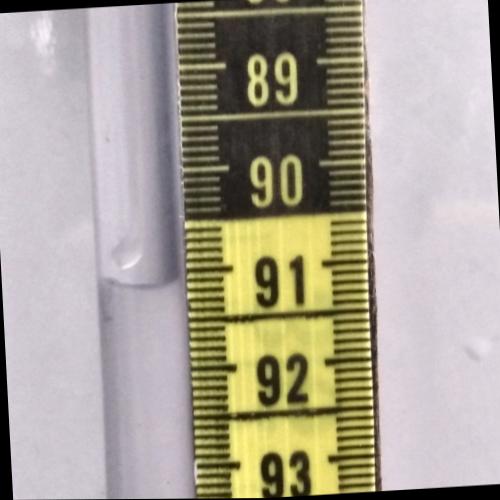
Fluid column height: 91.1 cm